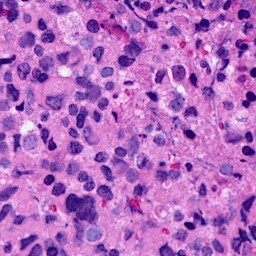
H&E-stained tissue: Breast